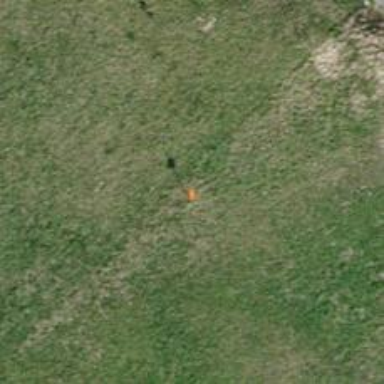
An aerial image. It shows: Aerial marker.